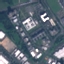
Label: Industrial